Question: Determine whether the two graphs given in the figure are isomorphic. If you think they are isomorphic, answer 1; if you think they are not isomorphic, answer 0.
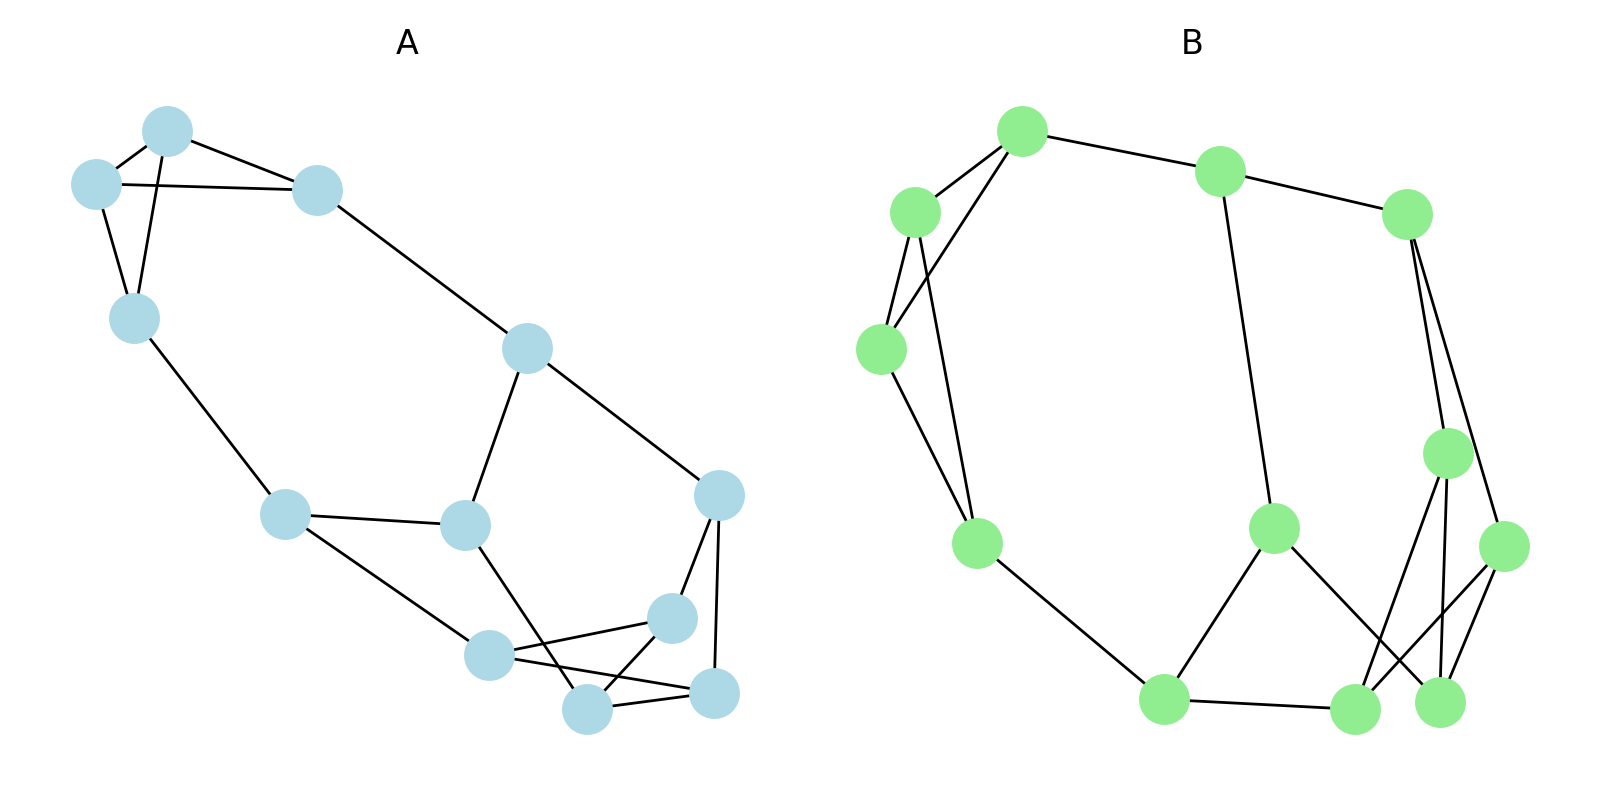
Answer: 1